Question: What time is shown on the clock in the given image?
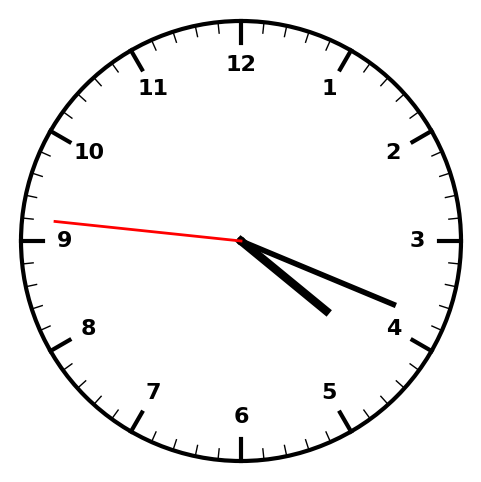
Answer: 04:18:46